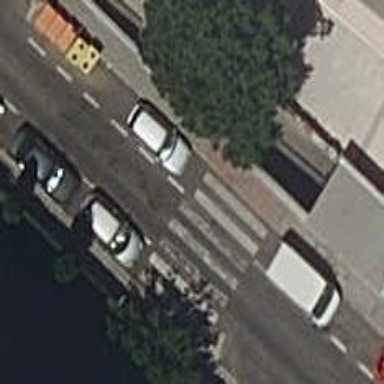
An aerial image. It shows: Marked road crossing.